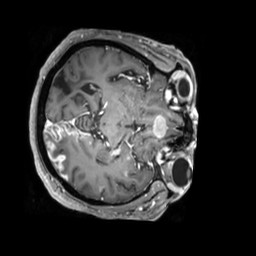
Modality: T1w
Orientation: axial
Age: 53
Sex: female
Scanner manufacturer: philips
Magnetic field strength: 3 T
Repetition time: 0.009881 s
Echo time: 0.004604 s